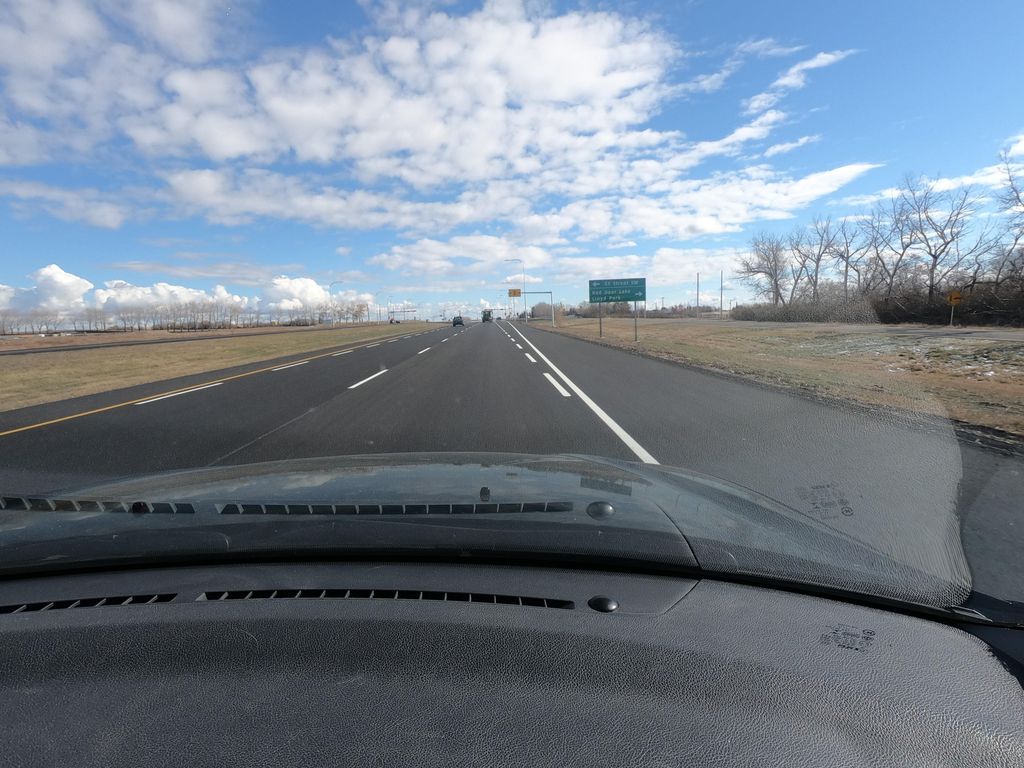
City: calgary